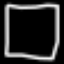
Label: square